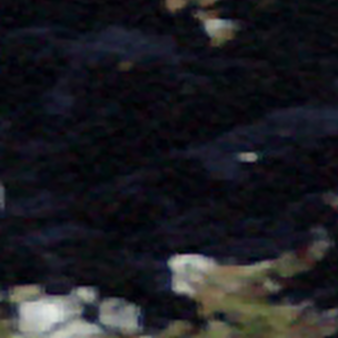
Label: other